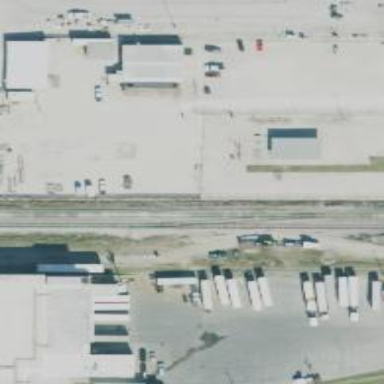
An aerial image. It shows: Railway siding with rails.